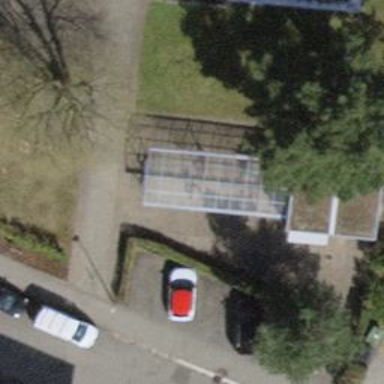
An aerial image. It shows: Bicycle parking area.